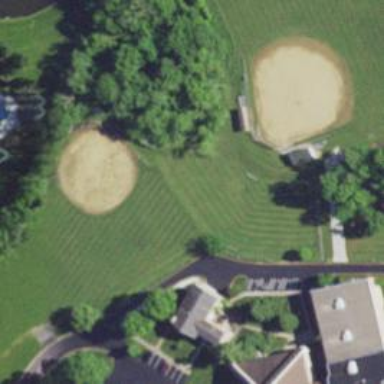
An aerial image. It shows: Baseball pitch for leisure land.